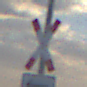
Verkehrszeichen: Andreaskreuz
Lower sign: RichtungsangabeDurchPfeile1
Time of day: SunriseSunset
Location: Outdoor (Nature)
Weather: PartlyCloudy
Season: NotSpecified
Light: Natural